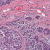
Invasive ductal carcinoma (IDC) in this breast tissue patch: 1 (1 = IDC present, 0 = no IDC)